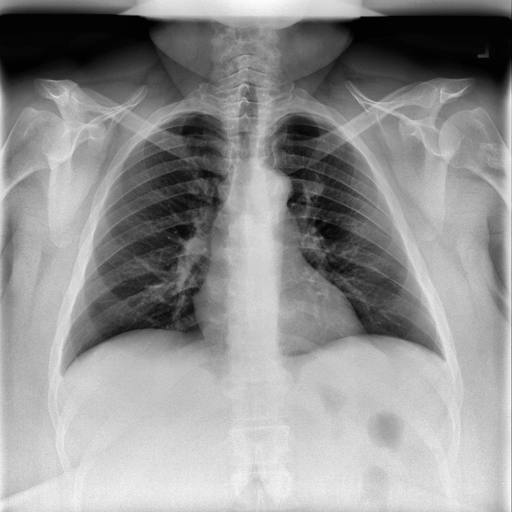
Finding: NORMAL